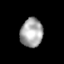
Tissue: skin
Cell type: Epithelial cells
Senescence score: 0.2774
Nuclear area (px): 638
Mean DAPI intensity: 166.199